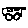
Label: car